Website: slack
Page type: payment
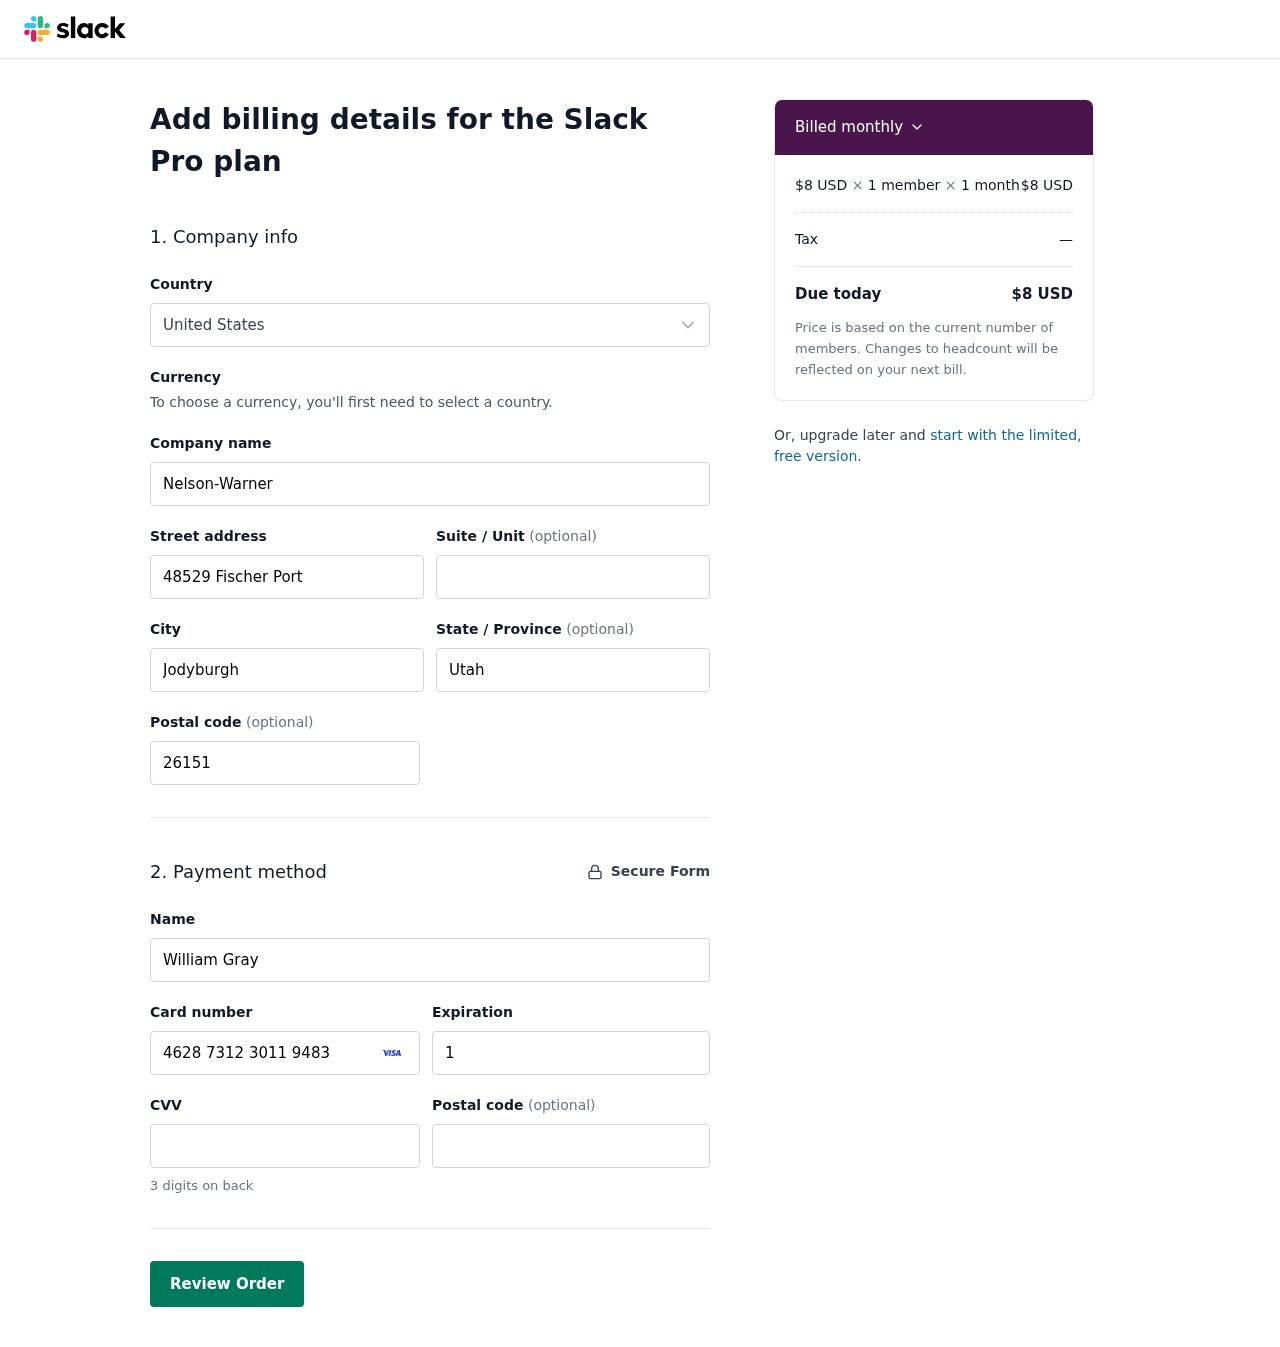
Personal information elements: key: PII_COUNTRY
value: United States
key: PII_COMPANY
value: Nelson-Warner
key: PII_STREET
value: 48529 Fischer Port
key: PII_CITY
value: Jodyburgh
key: PII_STATE
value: Utah
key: PII_POSTCODE
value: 26151
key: PII_FULLNAME
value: William Gray
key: PII_CARD_NUMBER
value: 4628 7312 3011 9483
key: PII_CARD_EXPIRY
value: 12/27
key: PII_CARD_CVV
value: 806
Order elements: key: ORDER_PRICE_PER_MEMBER
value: $8 USD
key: ORDER_NUM_MEMBERS
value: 1 member
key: ORDER_NUM_MONTHS
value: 1 month
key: ORDER_SUBTOTAL
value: $8 USD
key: ORDER_TAX
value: —
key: ORDER_TOTAL
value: $8 USD